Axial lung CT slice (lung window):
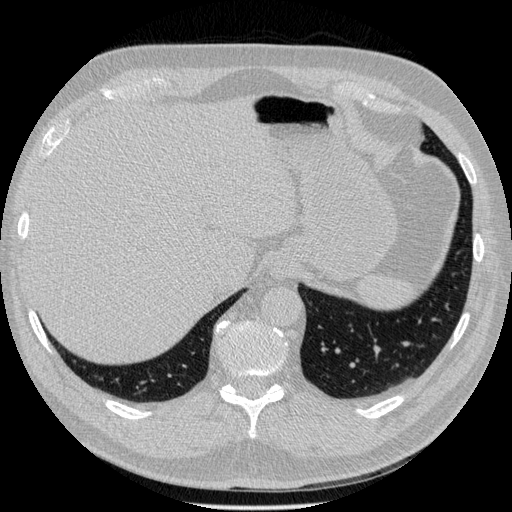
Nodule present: no